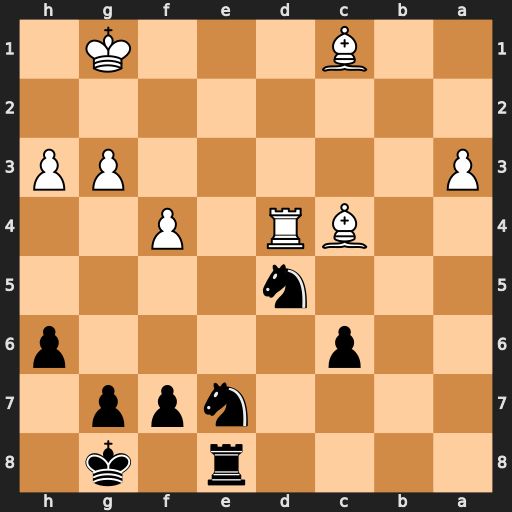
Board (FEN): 4r1k1/4npp1/2p4p/3n4/2BR1P2/P5PP/8/2B3K1
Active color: b
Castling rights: -
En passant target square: -
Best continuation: Nf5 Rd1 Nc3 Rd7 Re1+ Kg2 Rxc1